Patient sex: F
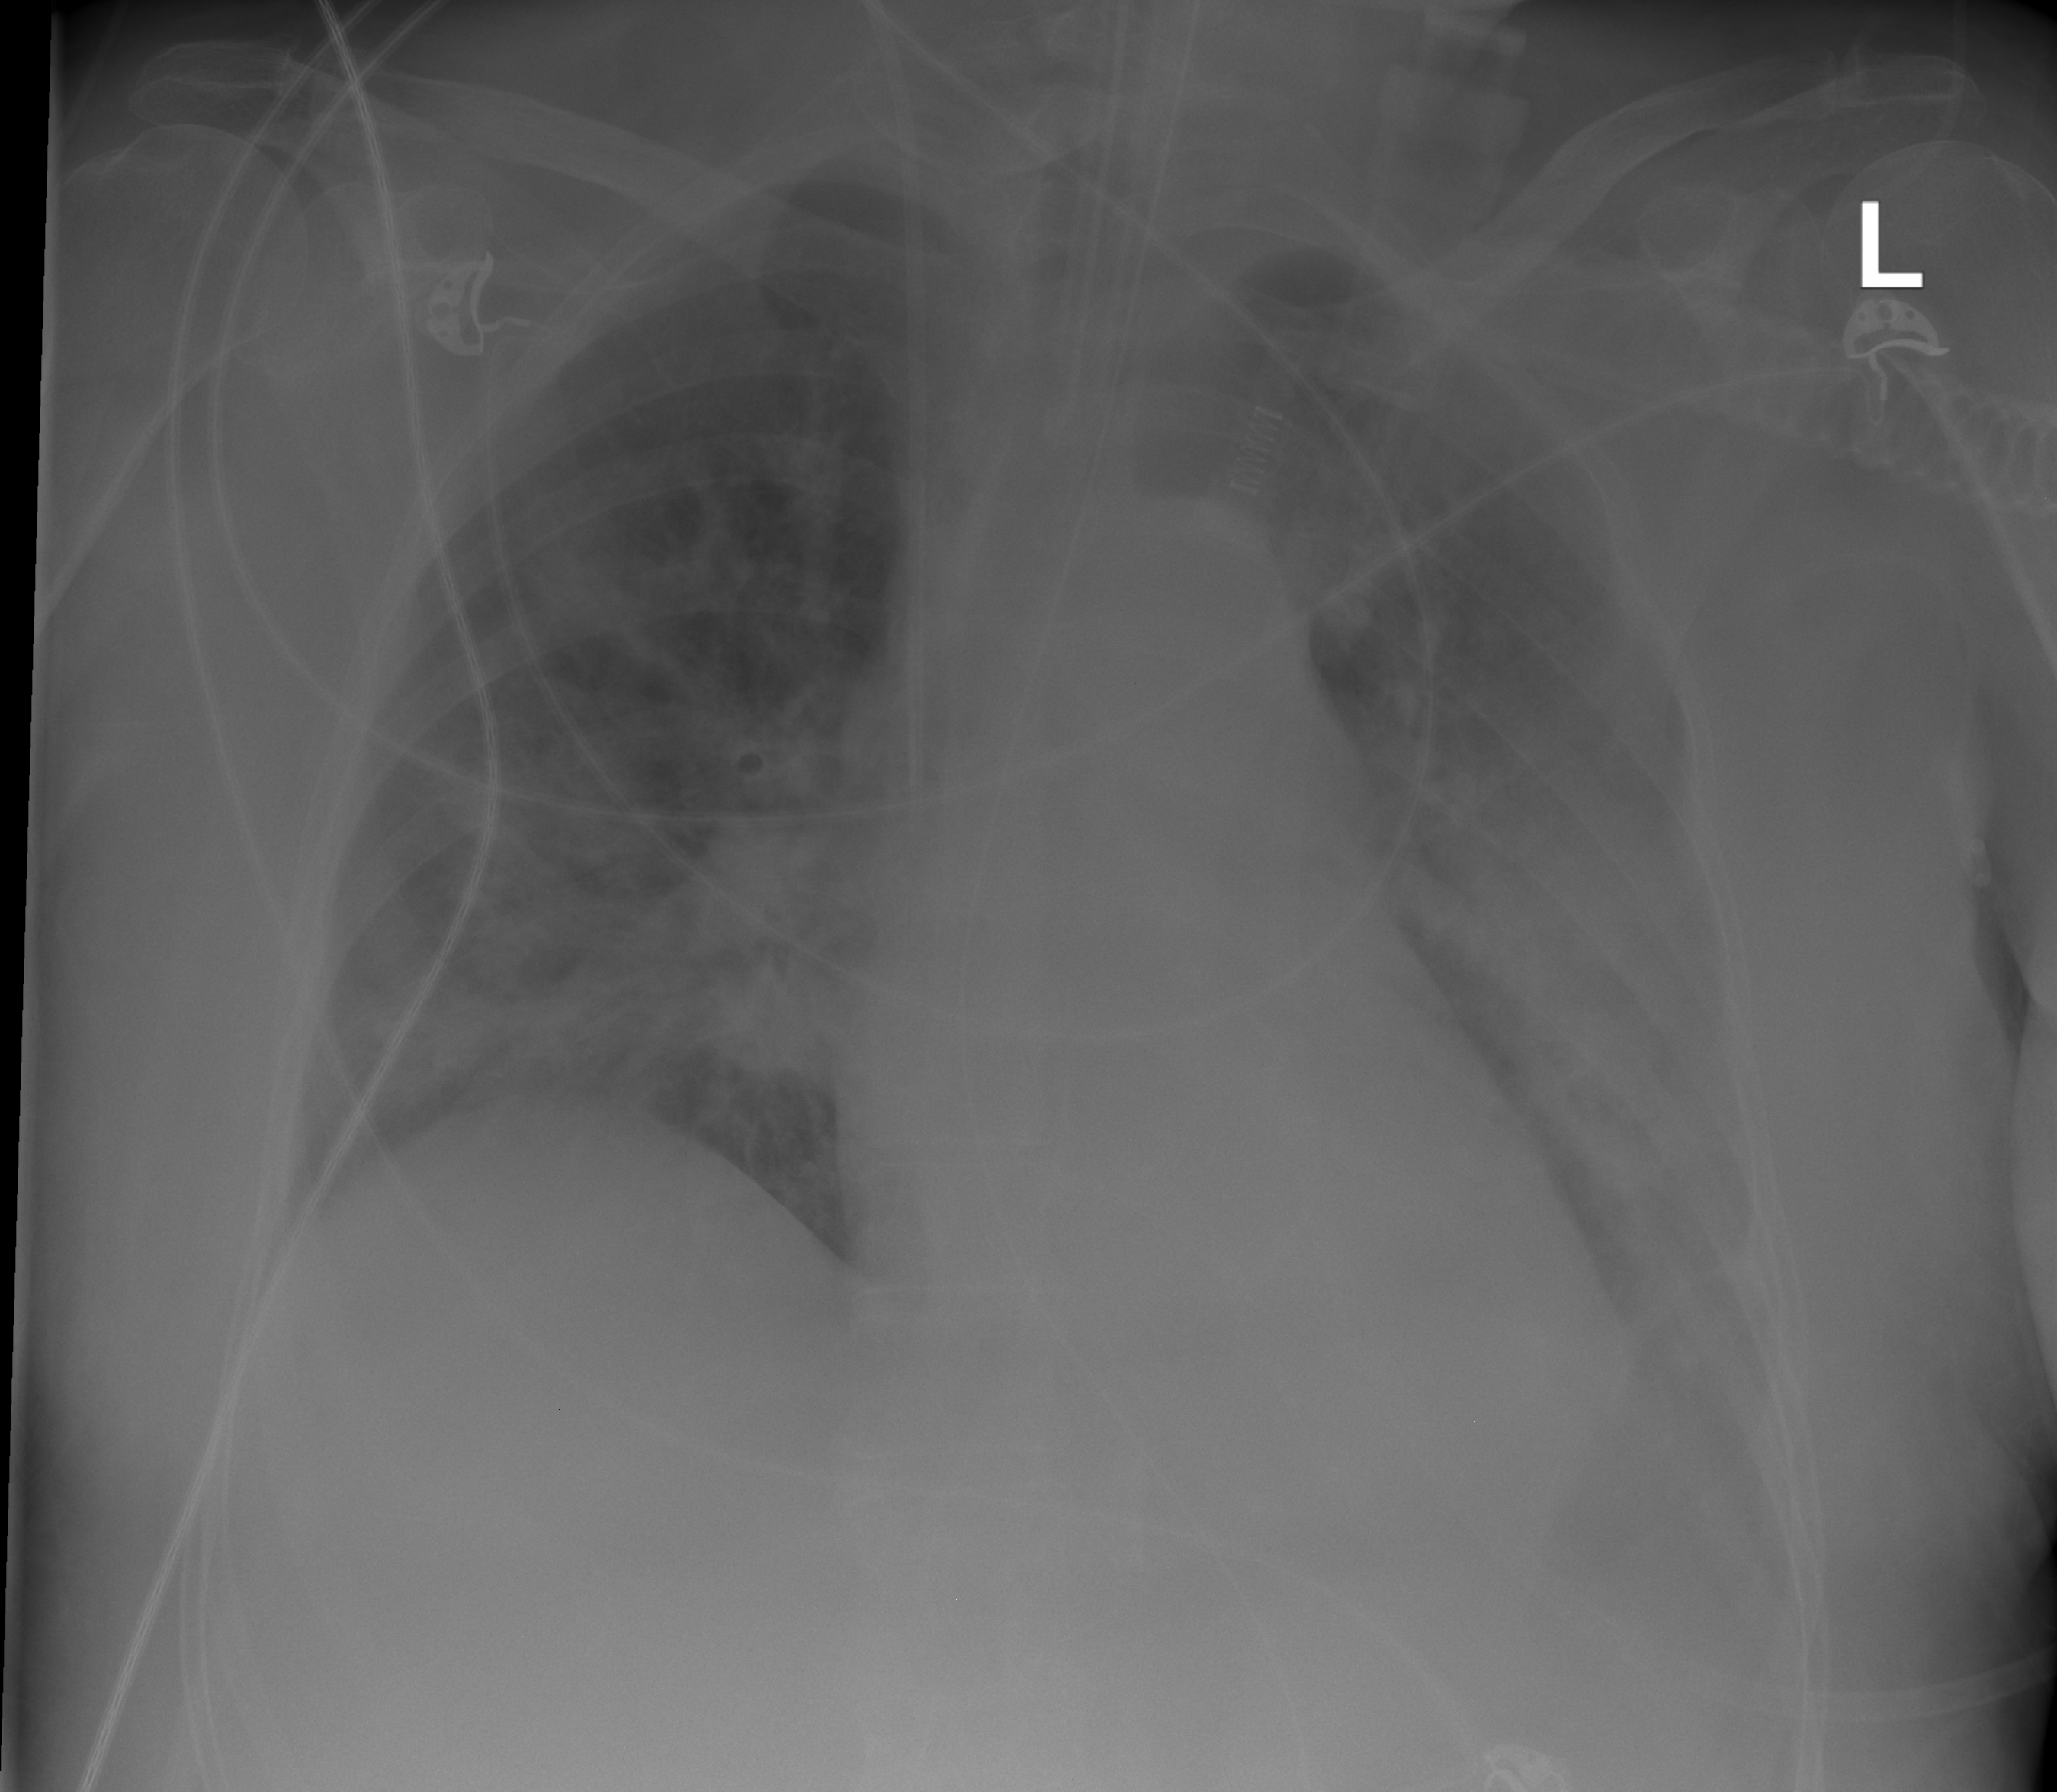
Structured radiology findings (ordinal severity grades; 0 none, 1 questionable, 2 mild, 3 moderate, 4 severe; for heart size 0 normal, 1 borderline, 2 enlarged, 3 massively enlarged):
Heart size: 0
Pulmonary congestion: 2
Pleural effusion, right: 0
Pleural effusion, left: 2
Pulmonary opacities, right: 3
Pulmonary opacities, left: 4
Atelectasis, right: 2
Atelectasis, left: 2